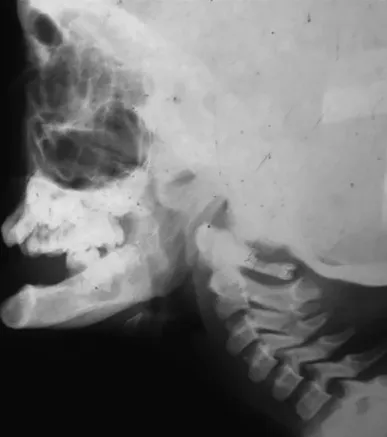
Lateral cephalogram revealing the absence of tooth buds and severe mandibular prognathism.
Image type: radiology (x_ray)